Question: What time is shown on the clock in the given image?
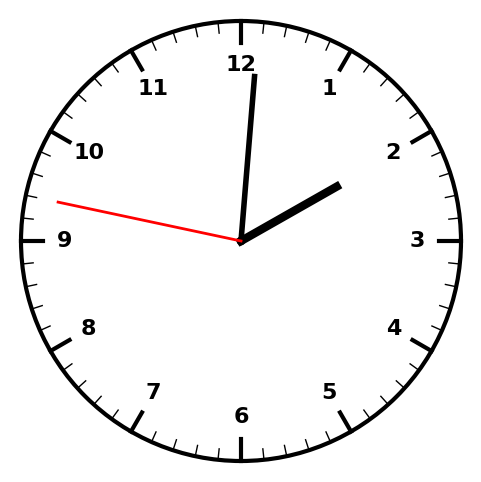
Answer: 02:00:47